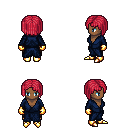
a pixel art fantasy rpg character, female body template, human, dark skin, blue robe, gold greaves, ruby red pageboy hairstyle, gold gloves, gold boots, four views (front, back, left, right), 2x2 character sprite sheet, small pixel art, hard edges, no anti-aliasing